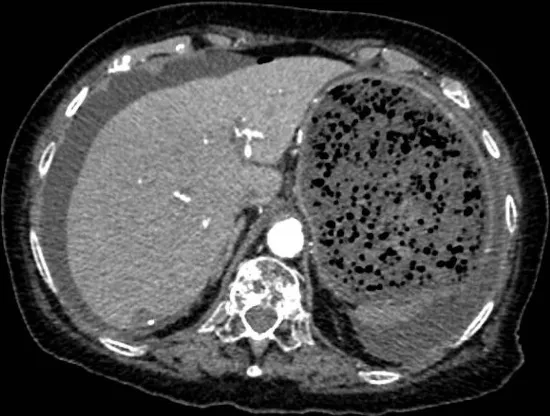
CT scan showing stomach dilatation.
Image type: radiology (ct)